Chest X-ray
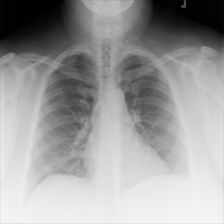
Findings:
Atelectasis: negative
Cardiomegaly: negative
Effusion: negative
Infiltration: negative
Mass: negative
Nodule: negative
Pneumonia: negative
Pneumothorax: negative
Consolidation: negative
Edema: negative
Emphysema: negative
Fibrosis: negative
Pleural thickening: negative
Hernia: negative